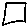
Label: square